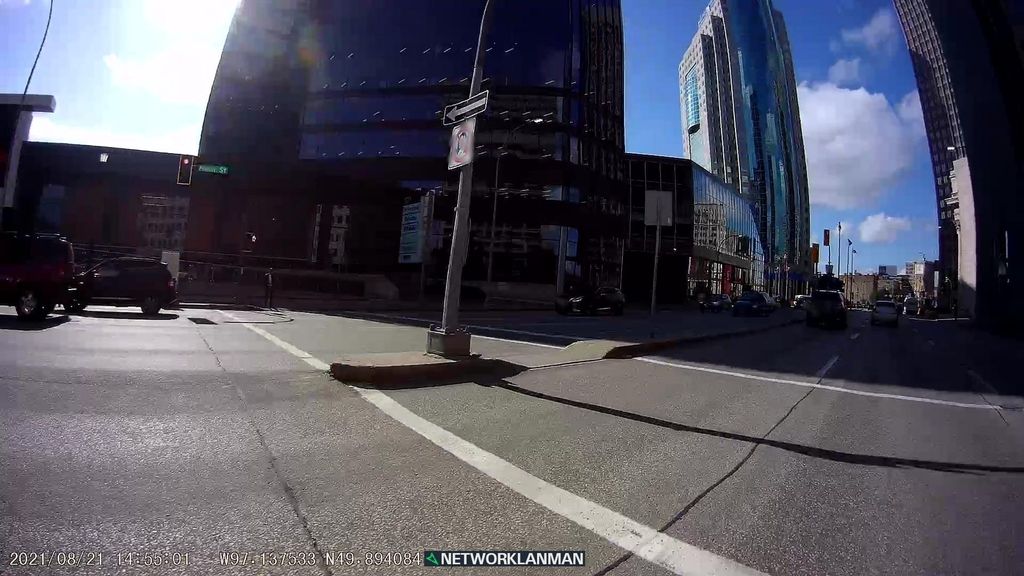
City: winnipeg